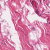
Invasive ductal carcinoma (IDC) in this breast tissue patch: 0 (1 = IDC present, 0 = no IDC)